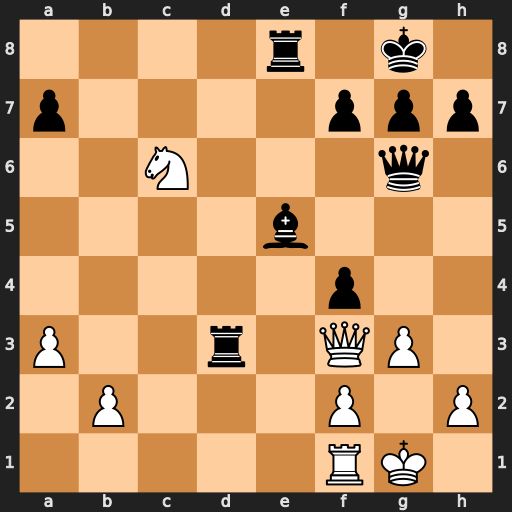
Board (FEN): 4r1k1/p4ppp/2N3q1/4b3/5p2/P2r1QP1/1P3P1P/5RK1
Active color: w
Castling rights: -
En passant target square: -
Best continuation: Ne7+ Kf8 Nxg6+